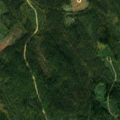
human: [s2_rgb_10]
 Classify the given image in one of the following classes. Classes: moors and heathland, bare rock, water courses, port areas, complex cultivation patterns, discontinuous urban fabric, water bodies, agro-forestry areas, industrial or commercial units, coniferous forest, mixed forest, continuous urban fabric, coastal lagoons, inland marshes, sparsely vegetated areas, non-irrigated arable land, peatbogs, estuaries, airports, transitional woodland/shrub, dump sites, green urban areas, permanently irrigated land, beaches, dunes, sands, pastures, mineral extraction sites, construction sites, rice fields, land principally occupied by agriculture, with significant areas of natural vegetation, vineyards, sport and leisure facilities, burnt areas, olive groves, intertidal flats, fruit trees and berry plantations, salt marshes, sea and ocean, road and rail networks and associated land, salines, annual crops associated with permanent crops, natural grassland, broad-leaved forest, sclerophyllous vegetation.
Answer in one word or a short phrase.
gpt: coniferous forest